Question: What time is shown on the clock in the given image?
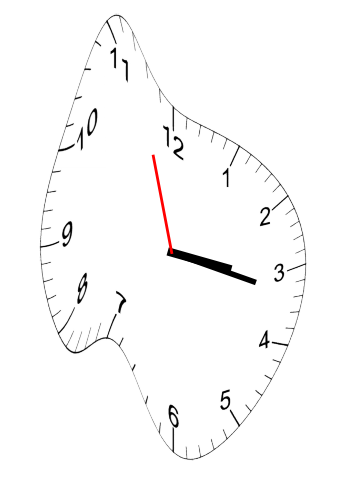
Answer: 03:16:57